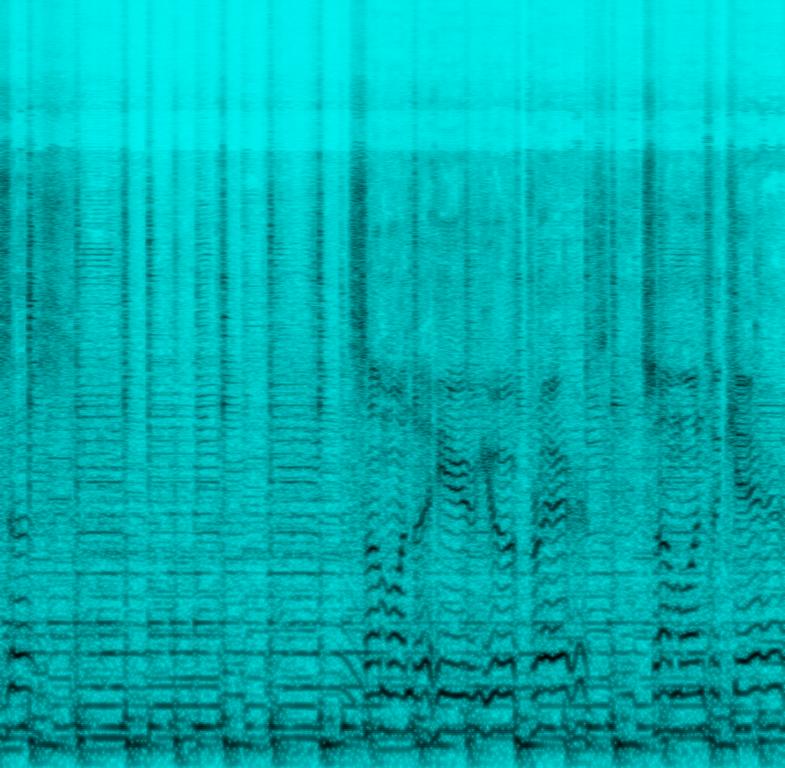
This is a country/Americana music piece. There is a male vocalist with a gravelly voice singing in the lead. An acoustic guitar is playing a simple tune. There is a faint percussive element that can be heard in the background that resembles pinched harmonics coming from a guitar. The atmosphere is melancholic. This piece could be used in the soundtrack of a drama movie or a TV show during a scene of introspection where a character is experiencing dark thoughts.